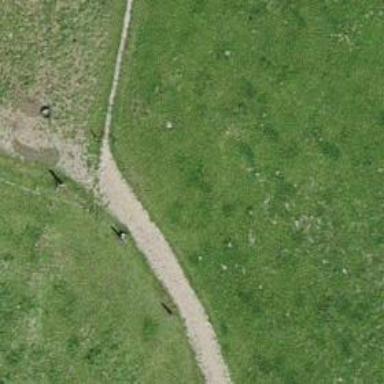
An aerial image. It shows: Grass track.